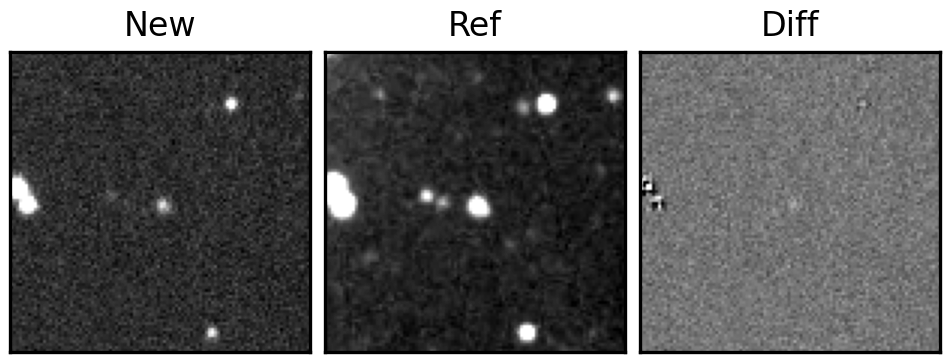
Label: real